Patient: sex F, age 73
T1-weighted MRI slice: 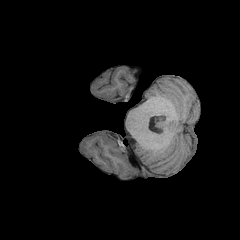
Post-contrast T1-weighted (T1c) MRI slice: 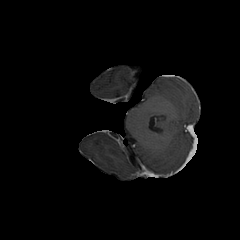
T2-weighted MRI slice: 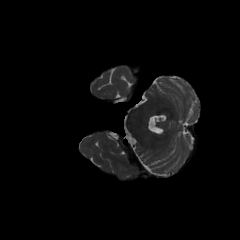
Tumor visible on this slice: no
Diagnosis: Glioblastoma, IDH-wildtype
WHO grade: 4